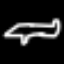
Label: airplane